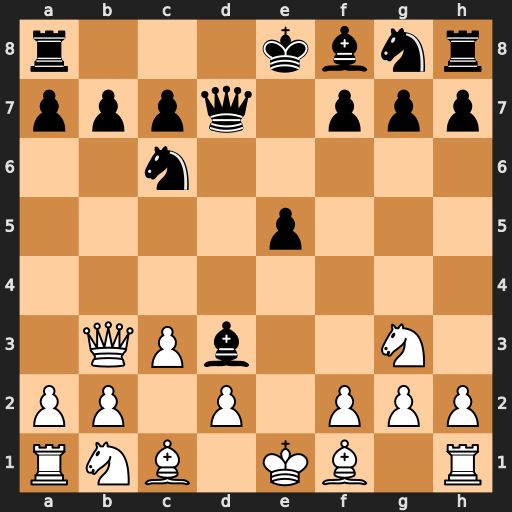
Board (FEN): r3kbnr/pppq1ppp/2n5/4p3/8/1QPb2N1/PP1P1PPP/RNB1KB1R
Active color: w
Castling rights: KQkq
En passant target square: -
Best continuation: Bxd3 Qxd3 Qxb7 Kd7 Qxa8